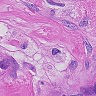
Metastatic tissue present: yes